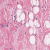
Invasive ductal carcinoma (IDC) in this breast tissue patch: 1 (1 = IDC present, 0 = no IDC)